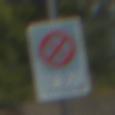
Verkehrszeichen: Taxenstand
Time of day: MorningAfternoon
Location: Outdoor (Nature)
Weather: PartlyCloudy
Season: NotSpecified
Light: Natural